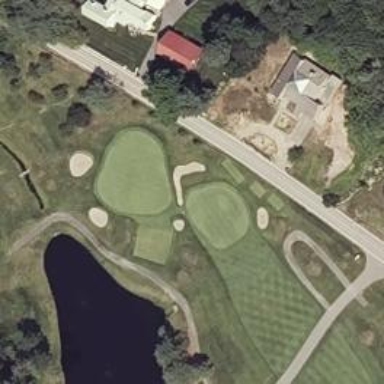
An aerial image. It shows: Golf hole.